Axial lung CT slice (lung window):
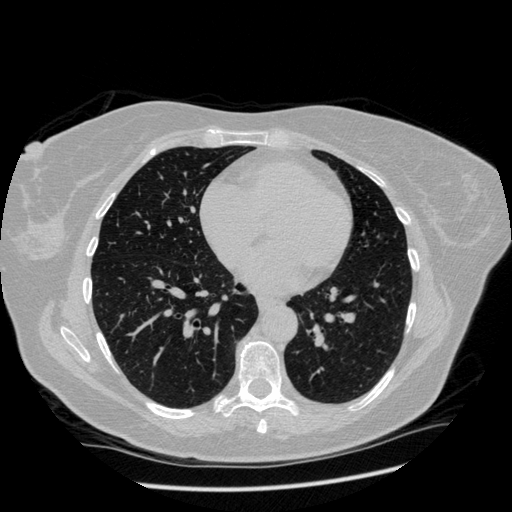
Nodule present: no